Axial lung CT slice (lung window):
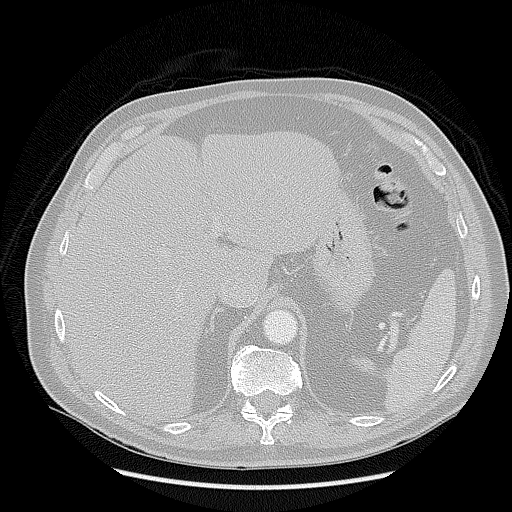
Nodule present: no